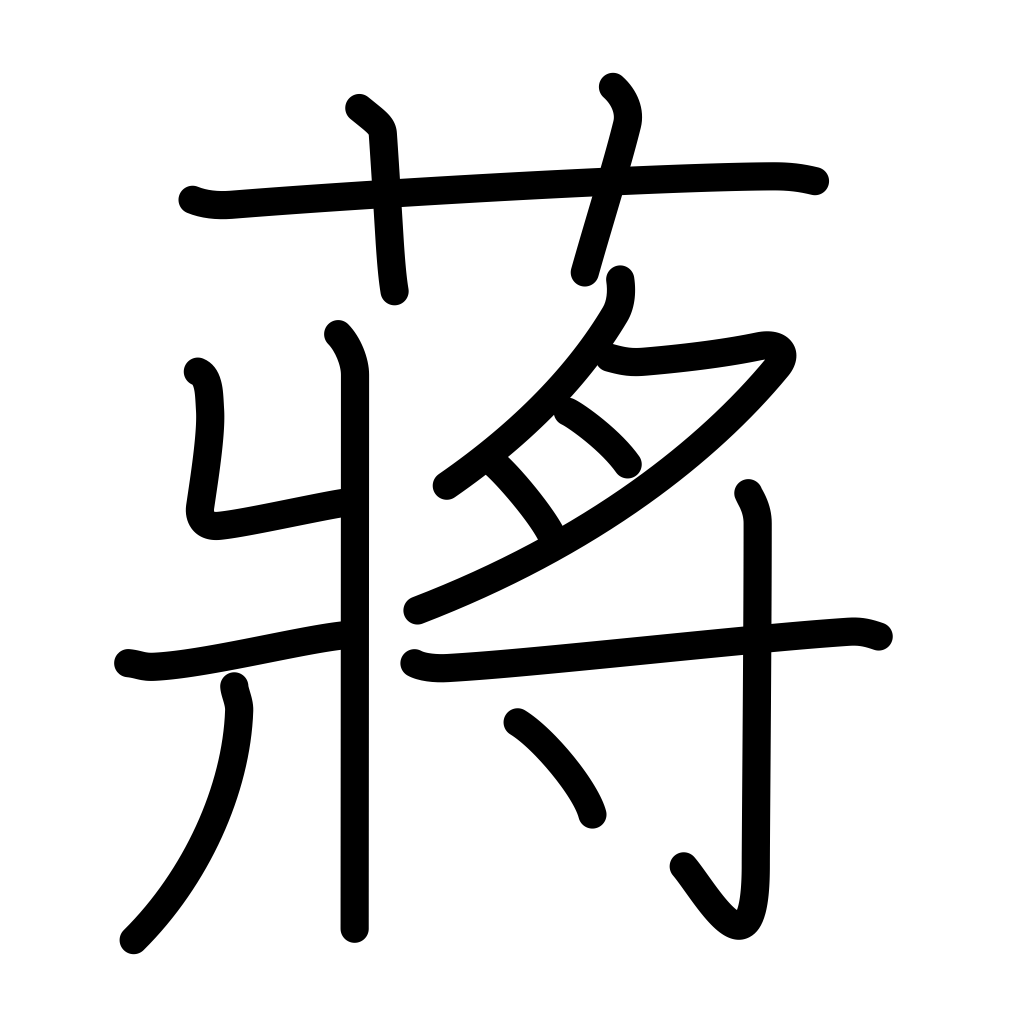
Meaning: surname, hydropyrum latifalium